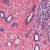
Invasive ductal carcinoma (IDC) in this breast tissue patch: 1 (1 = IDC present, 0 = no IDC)